Question: I use II7 asp.net 4 MS SQL 2008 C#, I'm publishing my site on the server.
I Pre Build my site and after Uploading the files on the server website is not appearing properly.
No errors are displayed, I can see only this page (image attached), if I browser my page locally from the server, browser does not display the page but instead let me DOWNLOAD IT.
I suppose smt wrong with my IIS7 Settings... any ideas? Thanks for your time

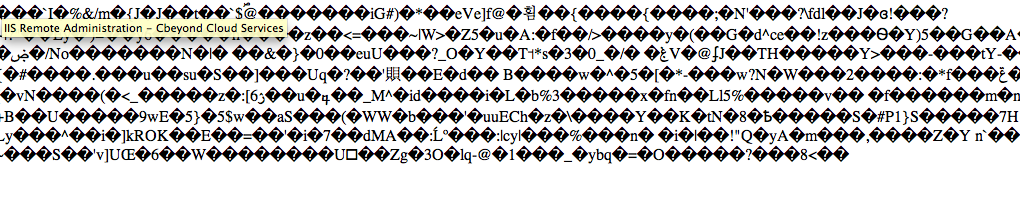
Answer: There is some interesting attempts to this issue. I also recognize there is a similiar (appear to be, based on the characters) which are related to codepage translations. Though, in this case, it appear to be a problem with compression.
The webserver have settings to handle/manage compression, but also there are possible to override this behavior inside the asp.net project. I.e. in Global.asax or if you shoose to override the ActionFilterAttribute / ActionExecutingContext object.
Try this,
Search your codebase and/or related binaries for strings such those below.
'''
ActionExecutingContext
HttpRequestBase
Headers["Accept-Encoding"];
HttpResponseBase
.AppendHeader("Content-encoding", "gzip");
.Filter
GZipStream
CompressionMode.Compress
DeflateStream
'''
Most of them probably belong to same place/methods, but there are different gzip tools used and implemented on different way (hence the several proposed keywords).
Try comment out the lines and see if the issue still remain. If the problem is solved, then you have to find out if this hand-coded gzip handling is needed and/or why/when there is a problem with showing your page. Which mean that fixing the problem also move the page back to a correct view.
The problem can be simple as that you have a server error, so the server error page can't be shown with the rules given in this code. Let doublecheck the issue with the ASP.NET errors in Event Viewer.